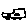
Label: car